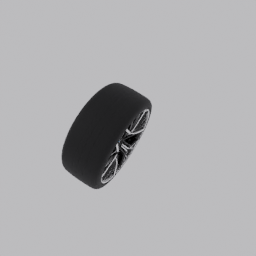
Label: mechanical